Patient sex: M
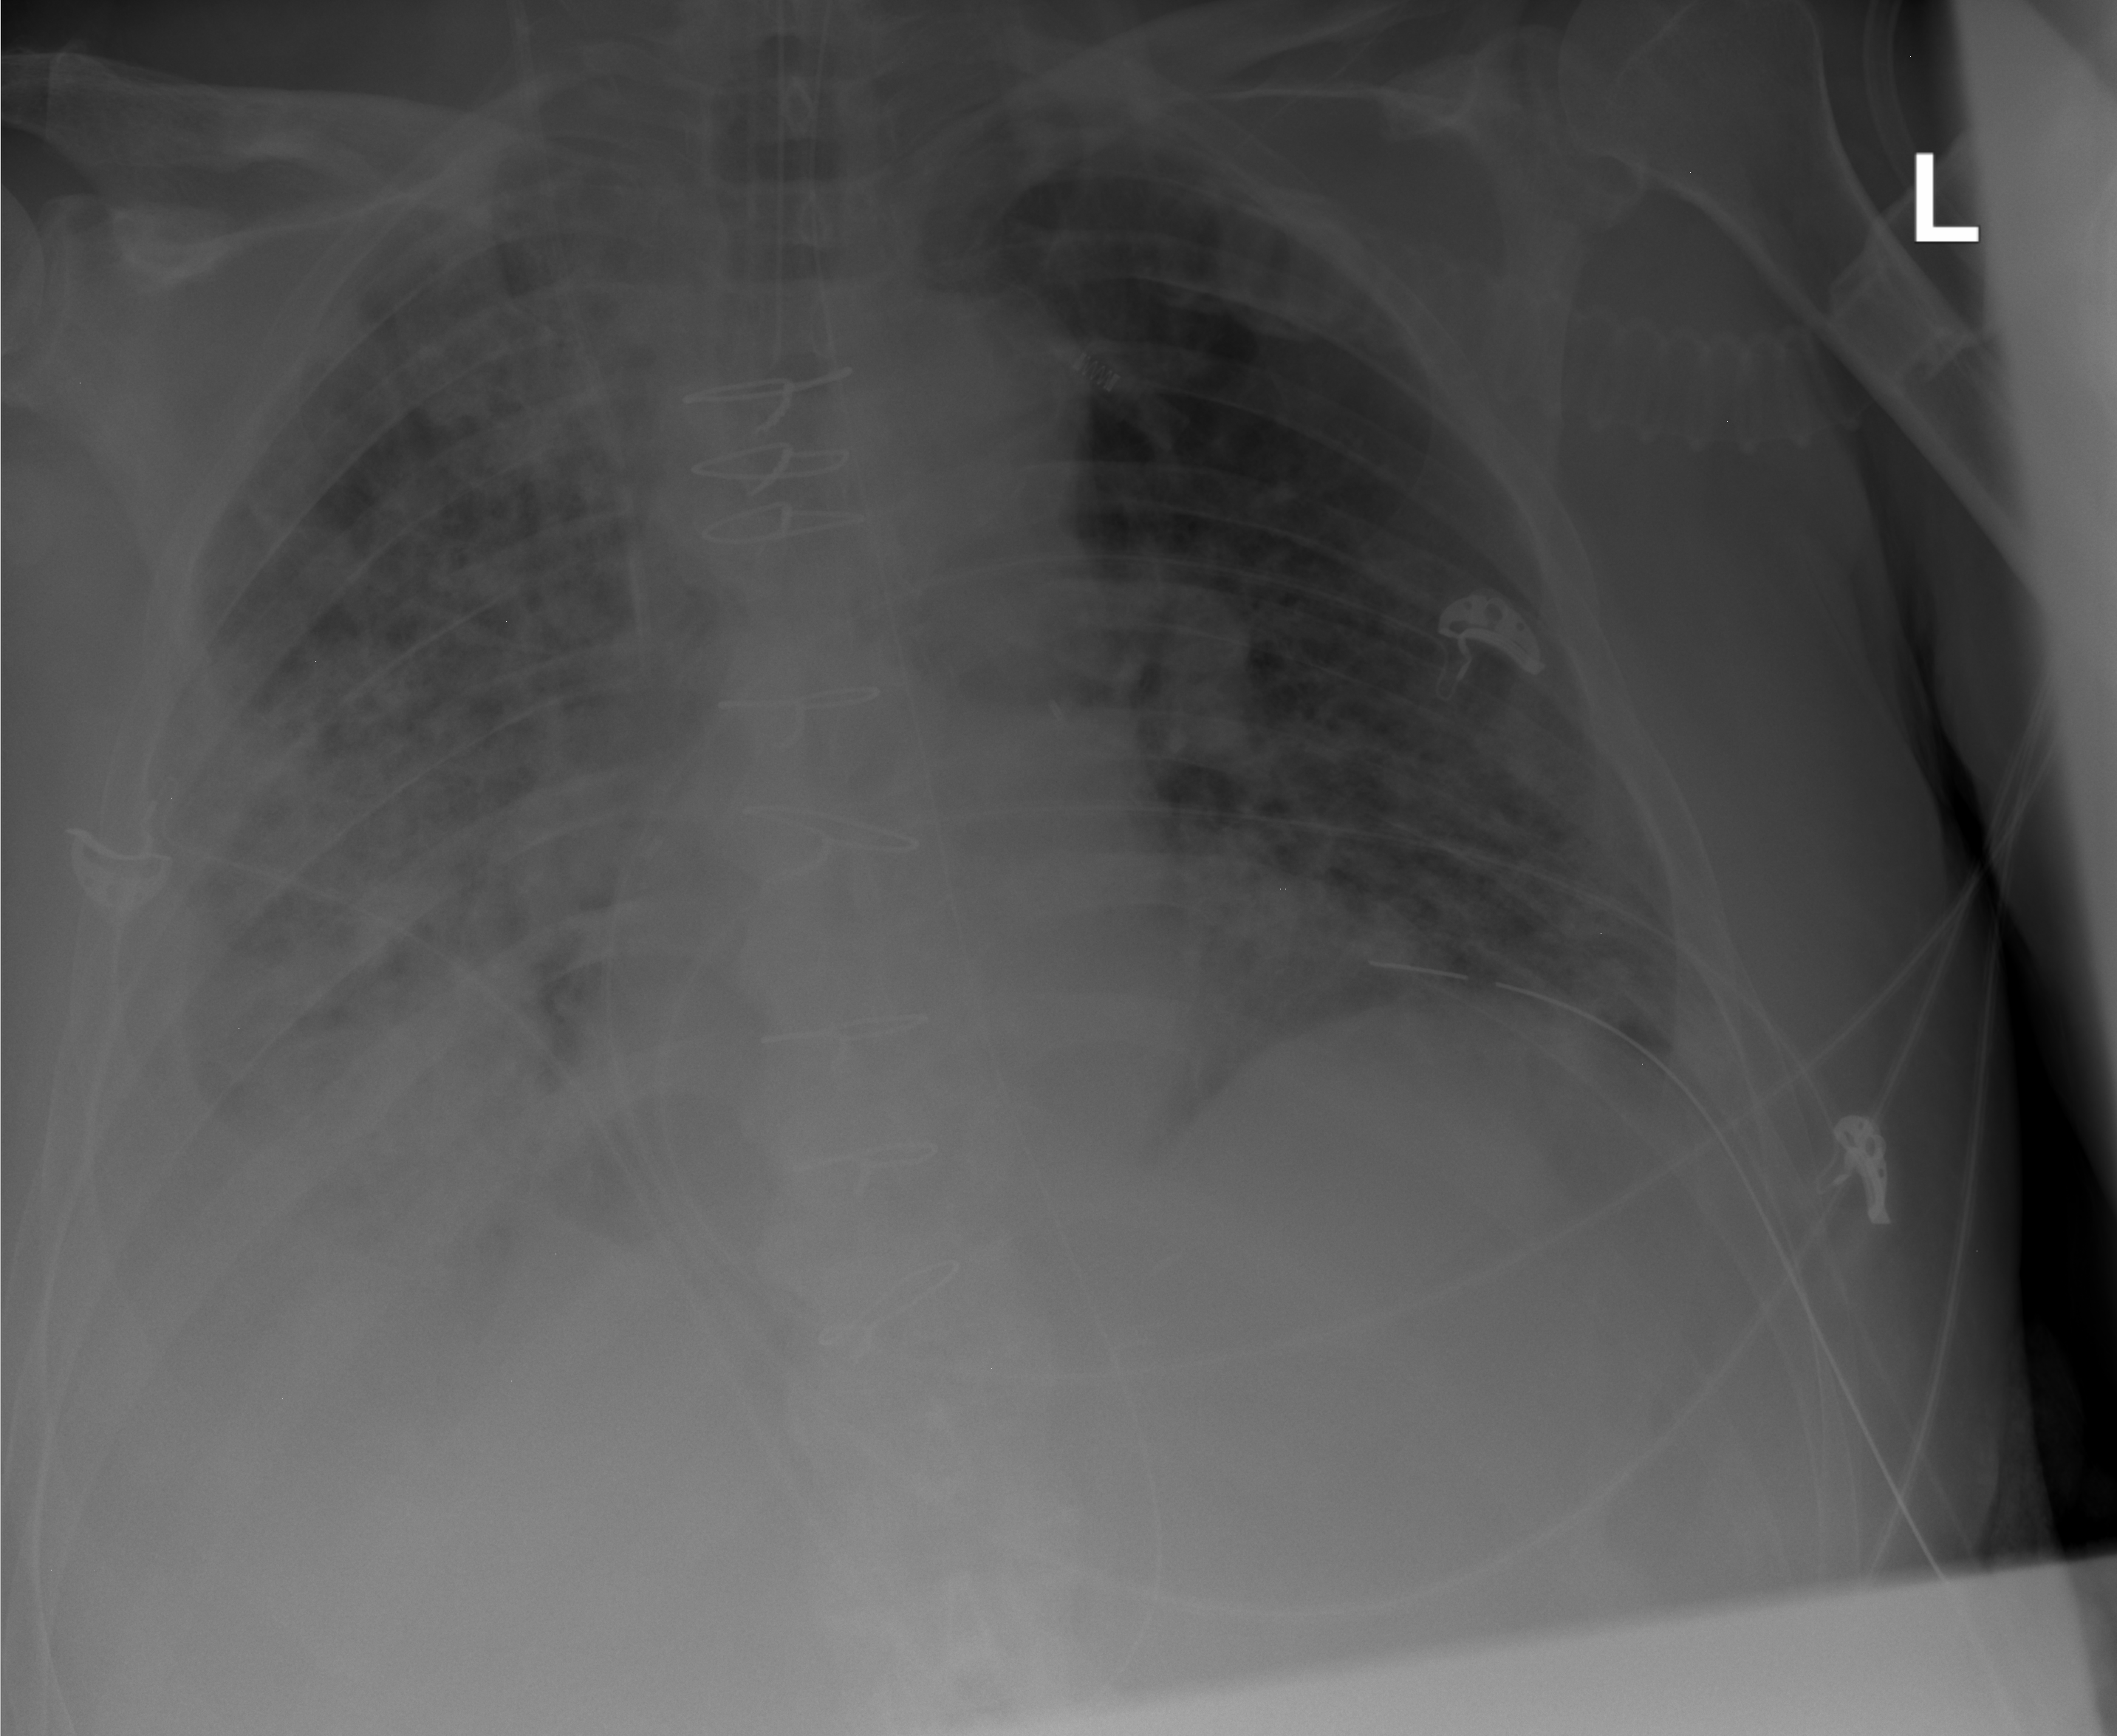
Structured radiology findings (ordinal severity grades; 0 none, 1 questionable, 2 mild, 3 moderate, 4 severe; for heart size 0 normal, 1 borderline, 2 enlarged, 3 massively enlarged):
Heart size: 0
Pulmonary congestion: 0
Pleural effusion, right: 0
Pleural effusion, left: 0
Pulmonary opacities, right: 4
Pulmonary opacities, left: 3
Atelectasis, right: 3
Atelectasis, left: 2